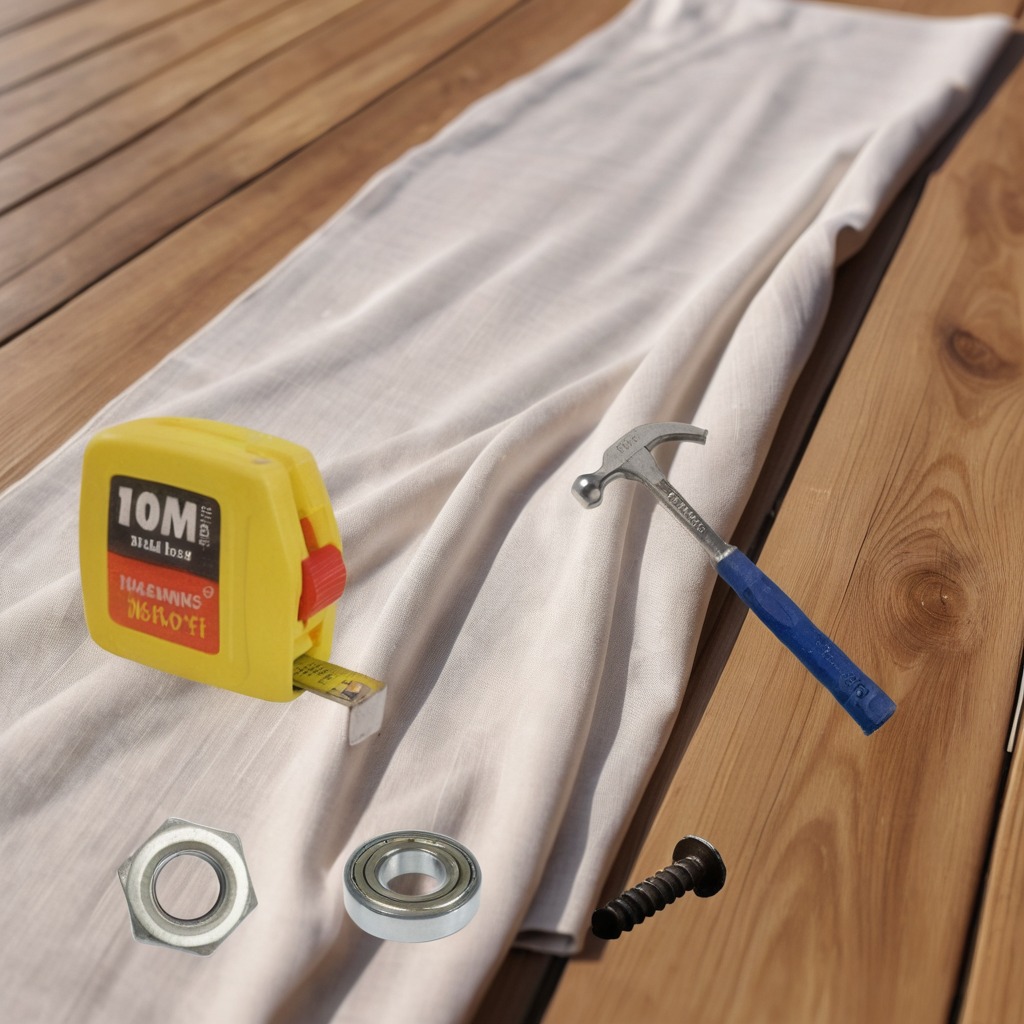
A metal ball bearing, a measuring tape, a hammer, a metal machine screw, and a metal nut are lying on a wooden table in an outdoor workshop during daytime bright natural light soft shadows worn but beneath the cloth.